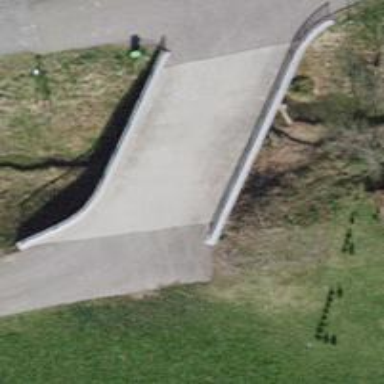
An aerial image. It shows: Concrete track on bridge with top-grade surface.